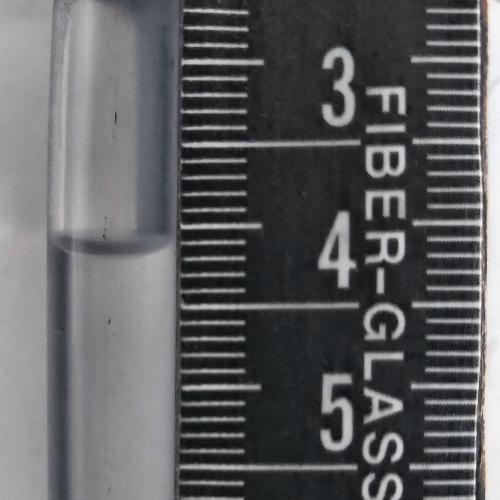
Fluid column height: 4.2 cm